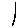
Label: line